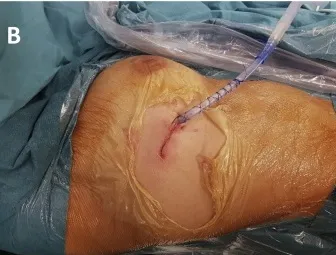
After suture Picture B shows the placement of a transthoracic drainage.
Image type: medical_photograph (other_medical_photograph)